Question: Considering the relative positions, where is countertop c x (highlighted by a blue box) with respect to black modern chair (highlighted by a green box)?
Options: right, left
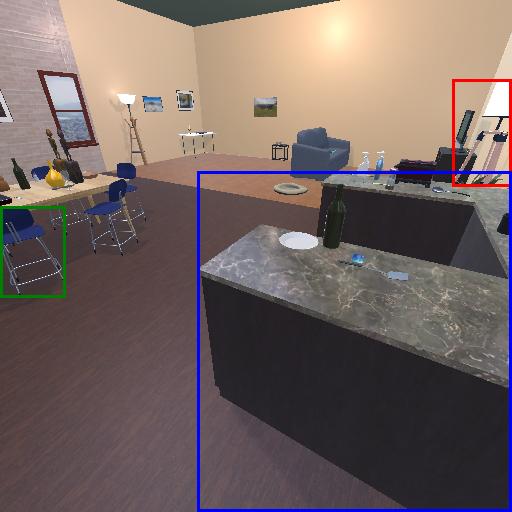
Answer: right